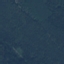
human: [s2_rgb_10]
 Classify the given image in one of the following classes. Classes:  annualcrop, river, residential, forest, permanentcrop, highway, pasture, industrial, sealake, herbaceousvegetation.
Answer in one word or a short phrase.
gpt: Forest